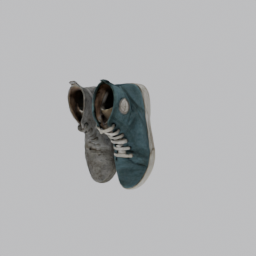
Label: people